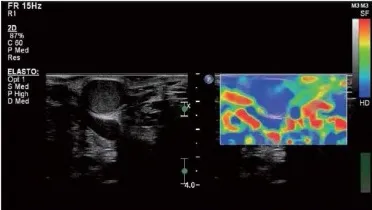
Contrast-enhanced ultrasound and elastosonography appearance of the larger subcutaneous nodules on the bilateral neck. (C,D) Elastosonography displayed both the larger one were mainly composed of blue color (at least 75% of the nodule was covered in blue).
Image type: radiology (mri)